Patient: sex F, age 71
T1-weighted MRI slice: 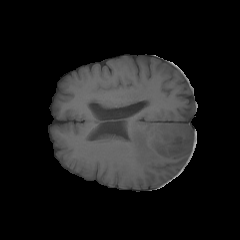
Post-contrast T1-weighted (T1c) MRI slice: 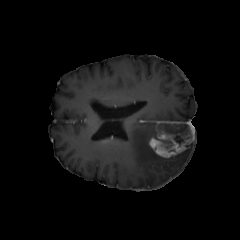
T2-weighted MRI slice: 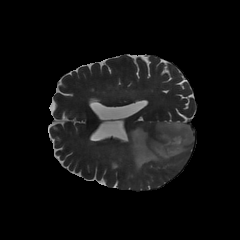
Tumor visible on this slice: yes
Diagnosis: Glioblastoma, IDH-wildtype
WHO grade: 4